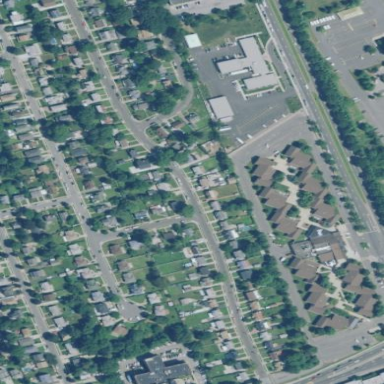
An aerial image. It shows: This residential area consists of single-family homes.